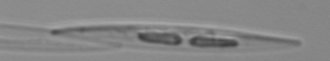
Label: Pseudo-nitzschia